Chest X-ray:
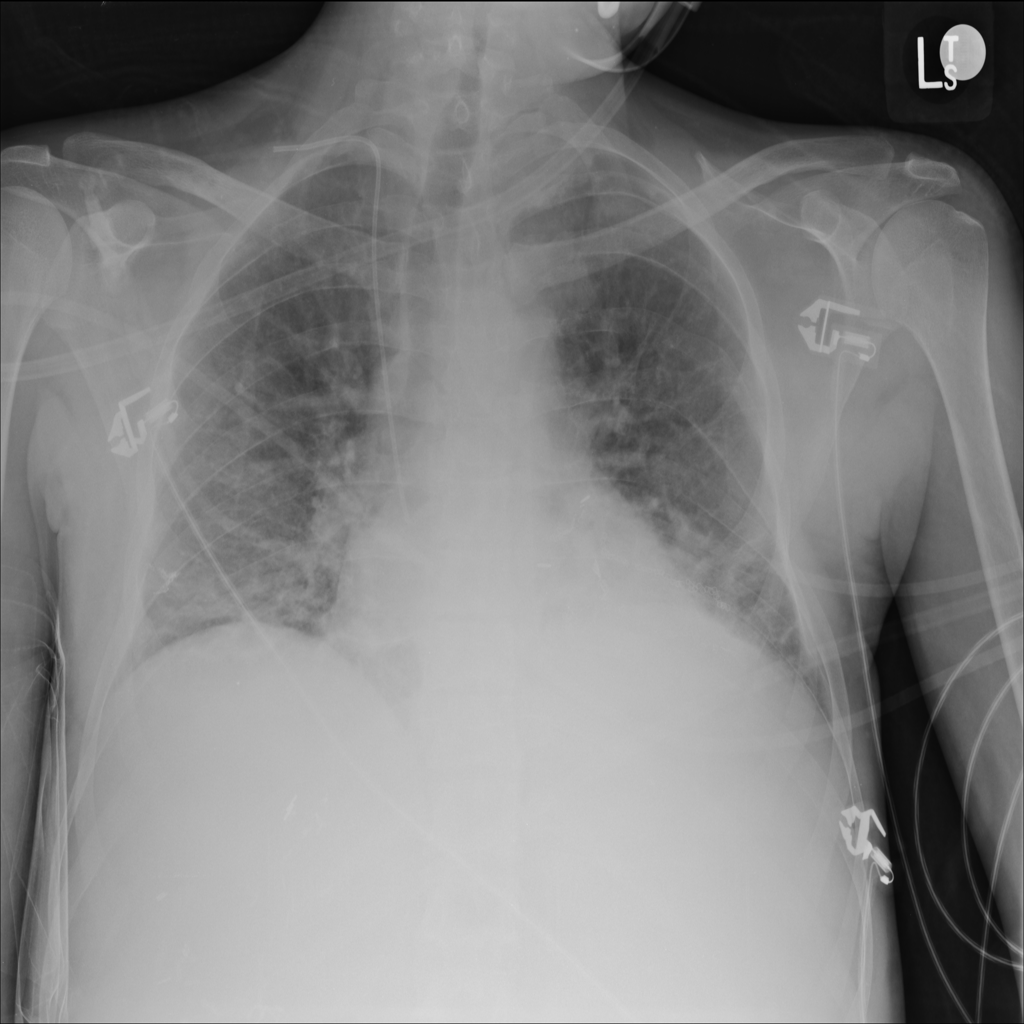
Findings: Consolidation
No abnormal finding: no